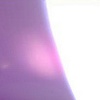
Label: sunburn